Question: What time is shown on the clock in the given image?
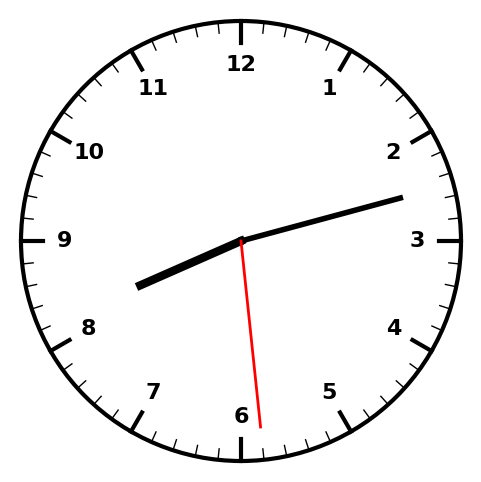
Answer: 08:12:29